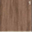
Piece: xx